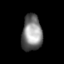
Tissue: skin
Cell type: Others
Senescence score: 0.7498
Nuclear area (px): 712
Mean DAPI intensity: 128.021